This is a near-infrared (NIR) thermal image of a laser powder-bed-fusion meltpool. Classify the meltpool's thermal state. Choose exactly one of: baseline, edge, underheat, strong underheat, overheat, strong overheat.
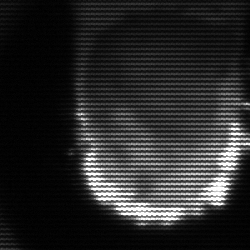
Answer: baseline